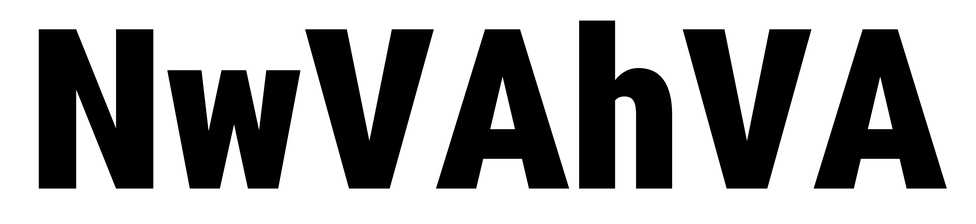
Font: Roboto_Condensed_Black